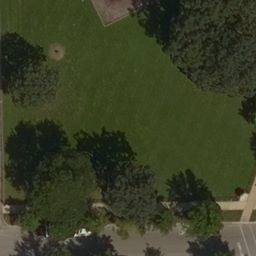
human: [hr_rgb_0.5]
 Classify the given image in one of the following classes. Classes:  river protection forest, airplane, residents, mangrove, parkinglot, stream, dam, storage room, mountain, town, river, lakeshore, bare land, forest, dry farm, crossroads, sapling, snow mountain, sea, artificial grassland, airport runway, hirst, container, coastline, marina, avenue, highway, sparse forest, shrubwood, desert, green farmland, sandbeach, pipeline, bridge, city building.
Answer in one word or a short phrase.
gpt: artificial grassland